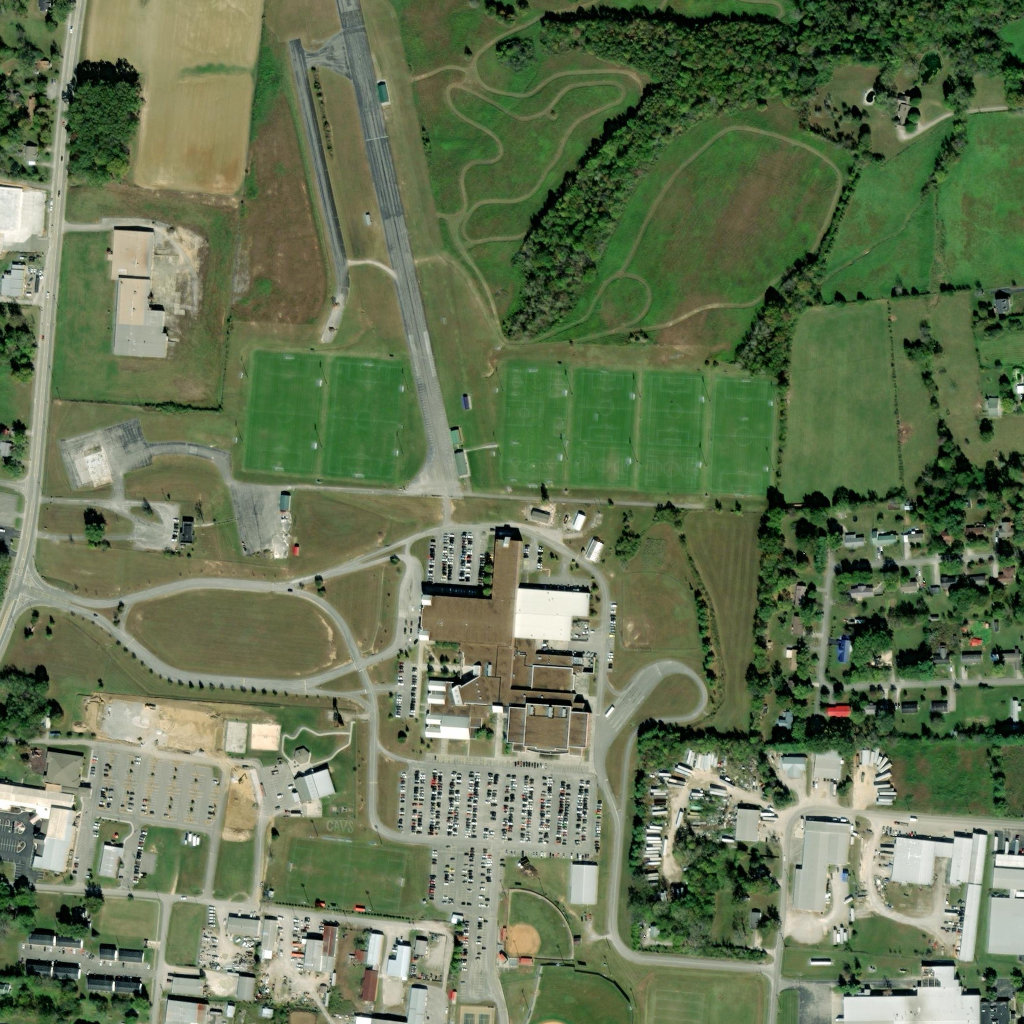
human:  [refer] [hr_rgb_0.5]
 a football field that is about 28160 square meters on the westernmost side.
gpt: <box>[[20, 32, 42, 48, 0]]</box>